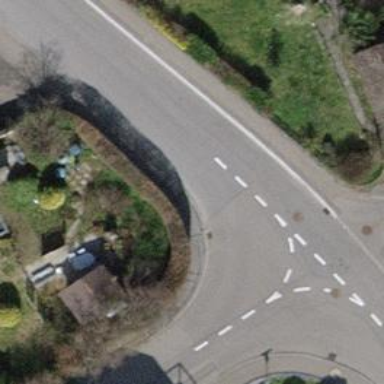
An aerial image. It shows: Raised kerb.